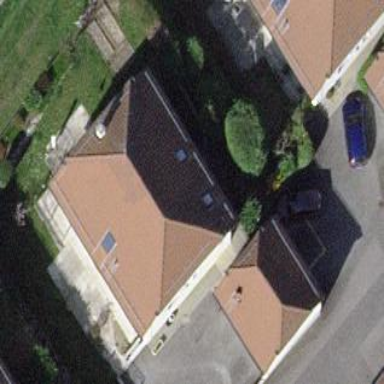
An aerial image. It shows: Simple and straightforward house.